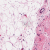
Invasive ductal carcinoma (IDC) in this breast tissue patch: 0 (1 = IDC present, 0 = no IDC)